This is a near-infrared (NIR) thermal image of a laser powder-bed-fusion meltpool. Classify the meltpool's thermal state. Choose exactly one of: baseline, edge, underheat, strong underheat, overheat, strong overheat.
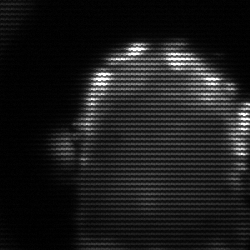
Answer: baseline